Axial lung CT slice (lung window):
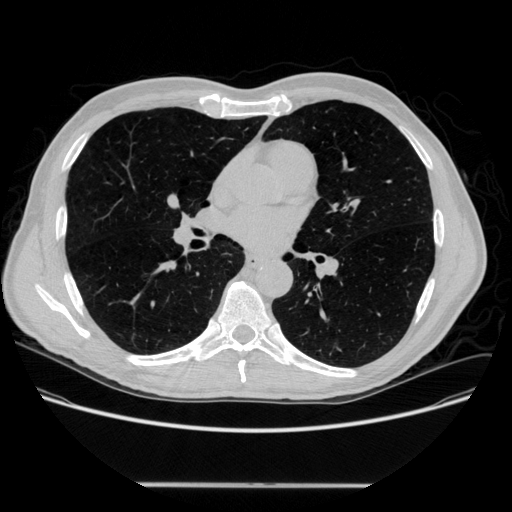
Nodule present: no